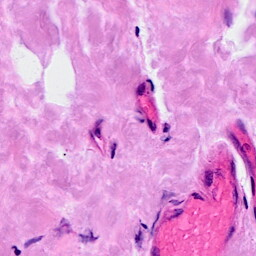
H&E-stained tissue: Breast